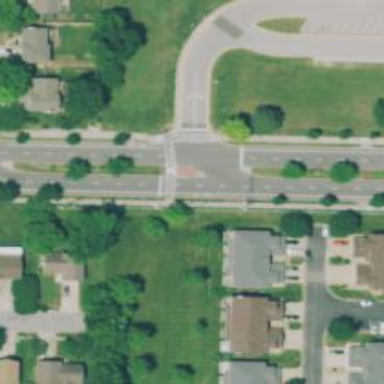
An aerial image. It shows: Solid stop line on the road.